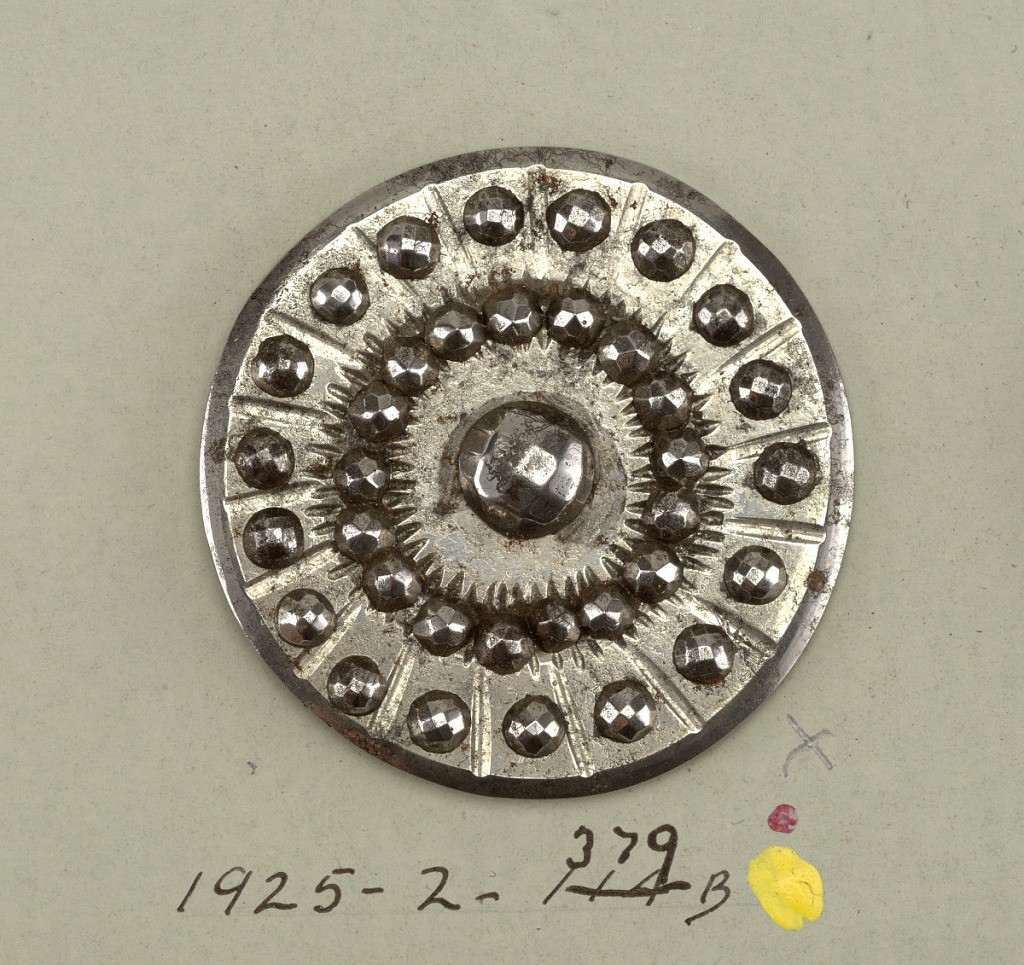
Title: Buttons
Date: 18th century
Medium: Steel
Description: Two flat buttons with shanks; b/: circular, plain edge with central boss surrounded by two rings of facetted bosses c/: similar design to -b, scalloped edge and large central boss.